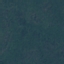
Land use / land cover: Forest